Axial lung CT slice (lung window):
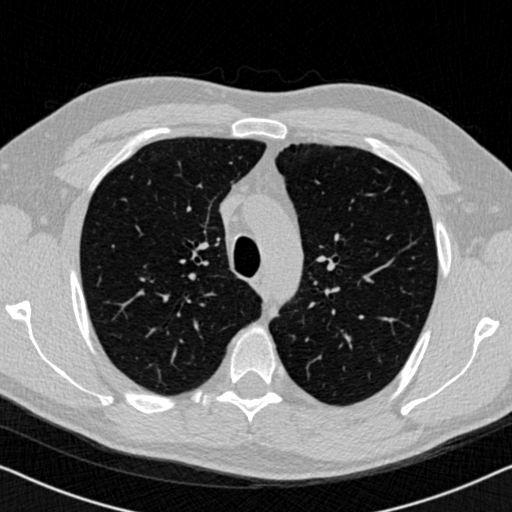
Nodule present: no